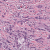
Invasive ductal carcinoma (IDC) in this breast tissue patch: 1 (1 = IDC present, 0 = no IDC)